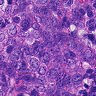
Metastatic tissue present: yes